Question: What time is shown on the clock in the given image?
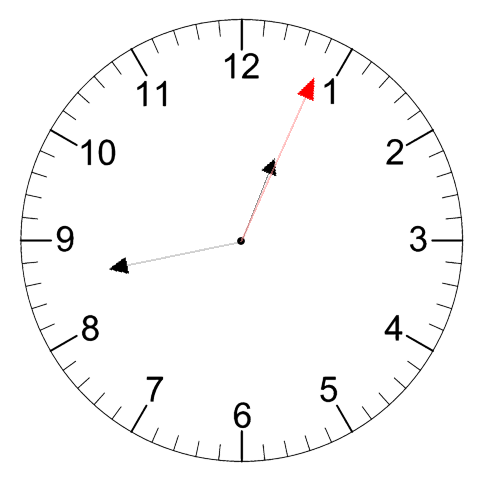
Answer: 12:43:04